Question: I have this case where I just Call the init of Class I made this class is subclass of NSObject.
'''
- (instancetype)initArray
{
self = [super init];
if (self) {
//Do Some Logic
}
return self;
}
'''
This is my Call from the App Delegate
'''
CategoryLoader *categoryLoader = [[CategoryLoader alloc]initArray];
'''
Whats driving me crazy is that:
- -
Please note that both Xcode's are 6.3
Solutions i tried:
- - -
Here is a Screenshot of whats happening:

Any suggestions why could it be returning nil from NSObject and what can i do next ?
Thank you
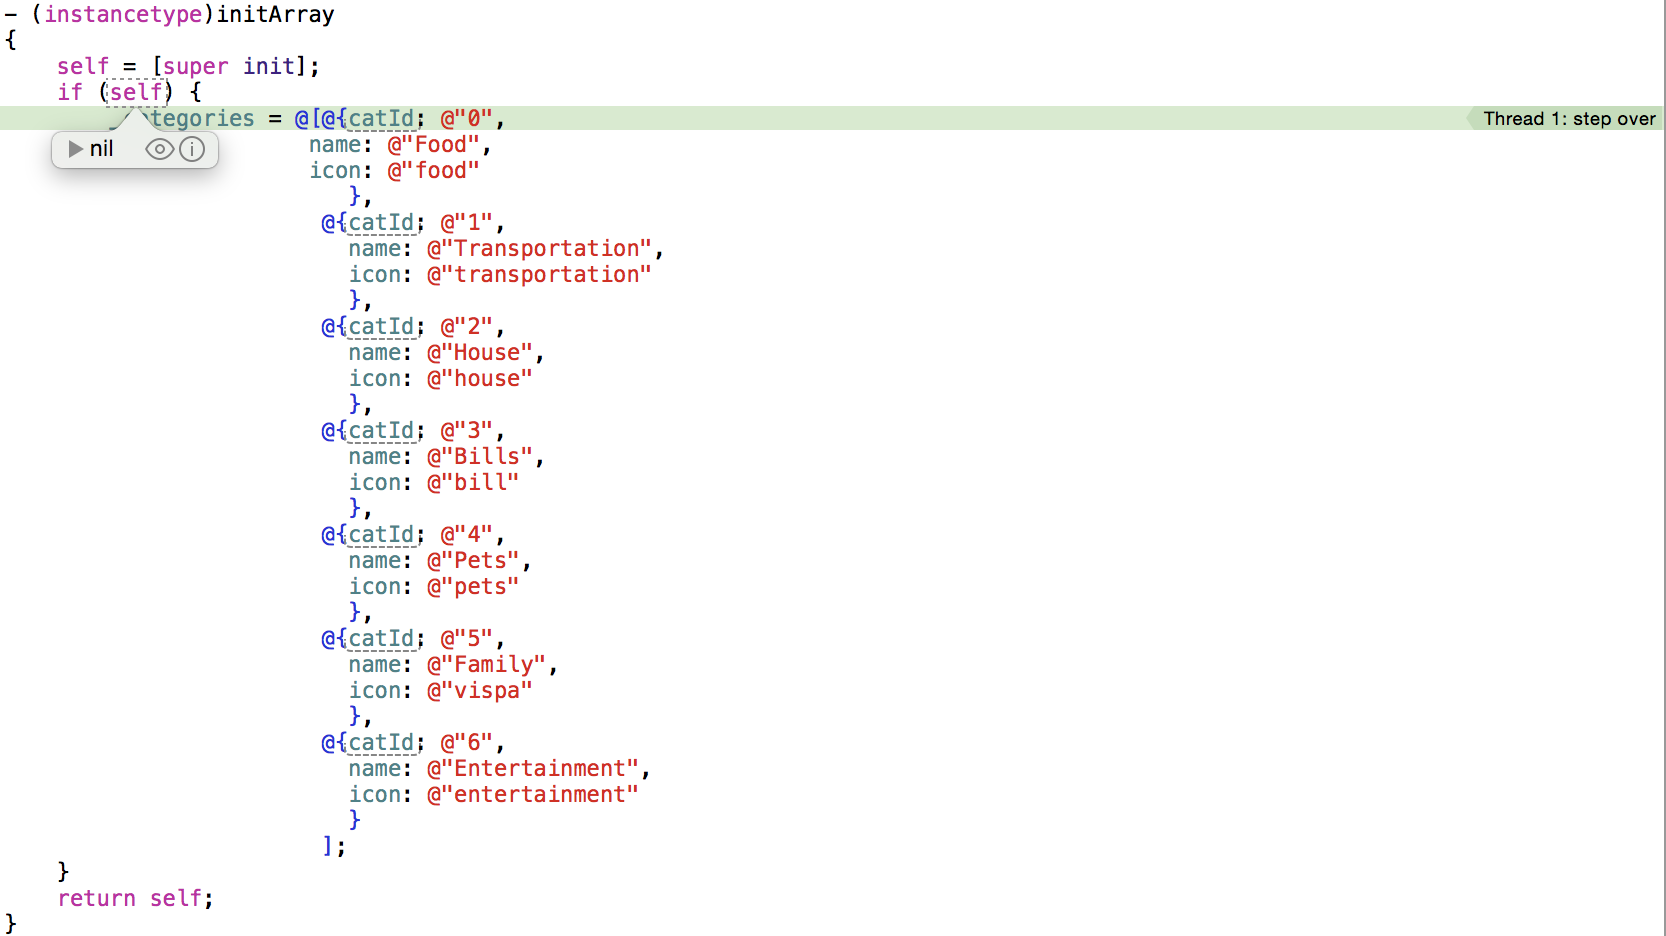
Answer: Ok. That was the problem:
The the scheme was on Release Mode. In this case the watch window displays nil in most of the objects. When I printed the value of self on NSLog it printed its value. The only difference between me and the other Xcode was the scheme.
So the solution is to edit the scheme of the project to be debug.
Thank you for your support